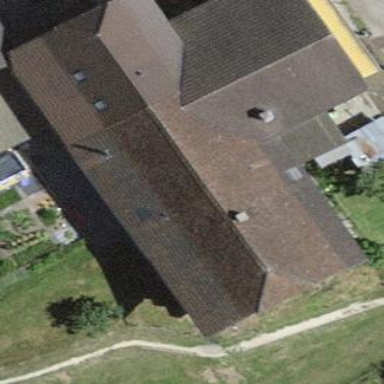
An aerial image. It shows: Farm building.